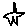
Label: star